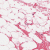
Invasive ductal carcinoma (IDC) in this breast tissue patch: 0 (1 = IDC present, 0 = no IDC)